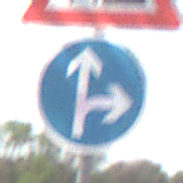
Verkehrszeichen: VorgeschriebeneFahrtrichtungGeradeausOderRechts
Zusatzzeichen oben: Arbeitsstelle
Umgebung: Outdoor, Nature
Tageszeit: MorningAfternoon
Wetter: PartlyCloudy
Licht: Natural
Jahreszeit: NotSpecified
Kontrast: HighContrast